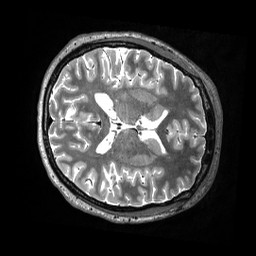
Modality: T2w
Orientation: axial